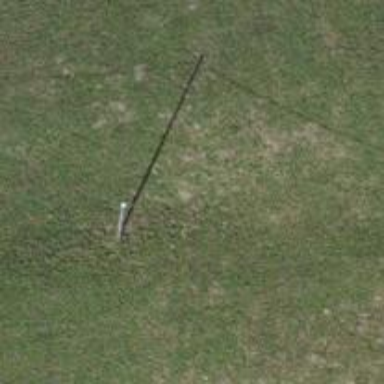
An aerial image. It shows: Power pole.